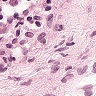
Metastatic tissue present: no